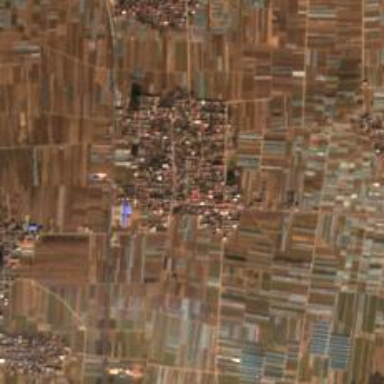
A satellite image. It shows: Township within town.